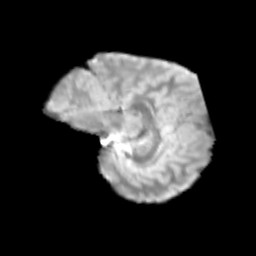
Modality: T2w
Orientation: sagittal
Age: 9
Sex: male
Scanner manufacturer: siemens
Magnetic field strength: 3 T
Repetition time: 3.8 s
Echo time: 0.07 s